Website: ulta-beauty
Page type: delivery-shipping
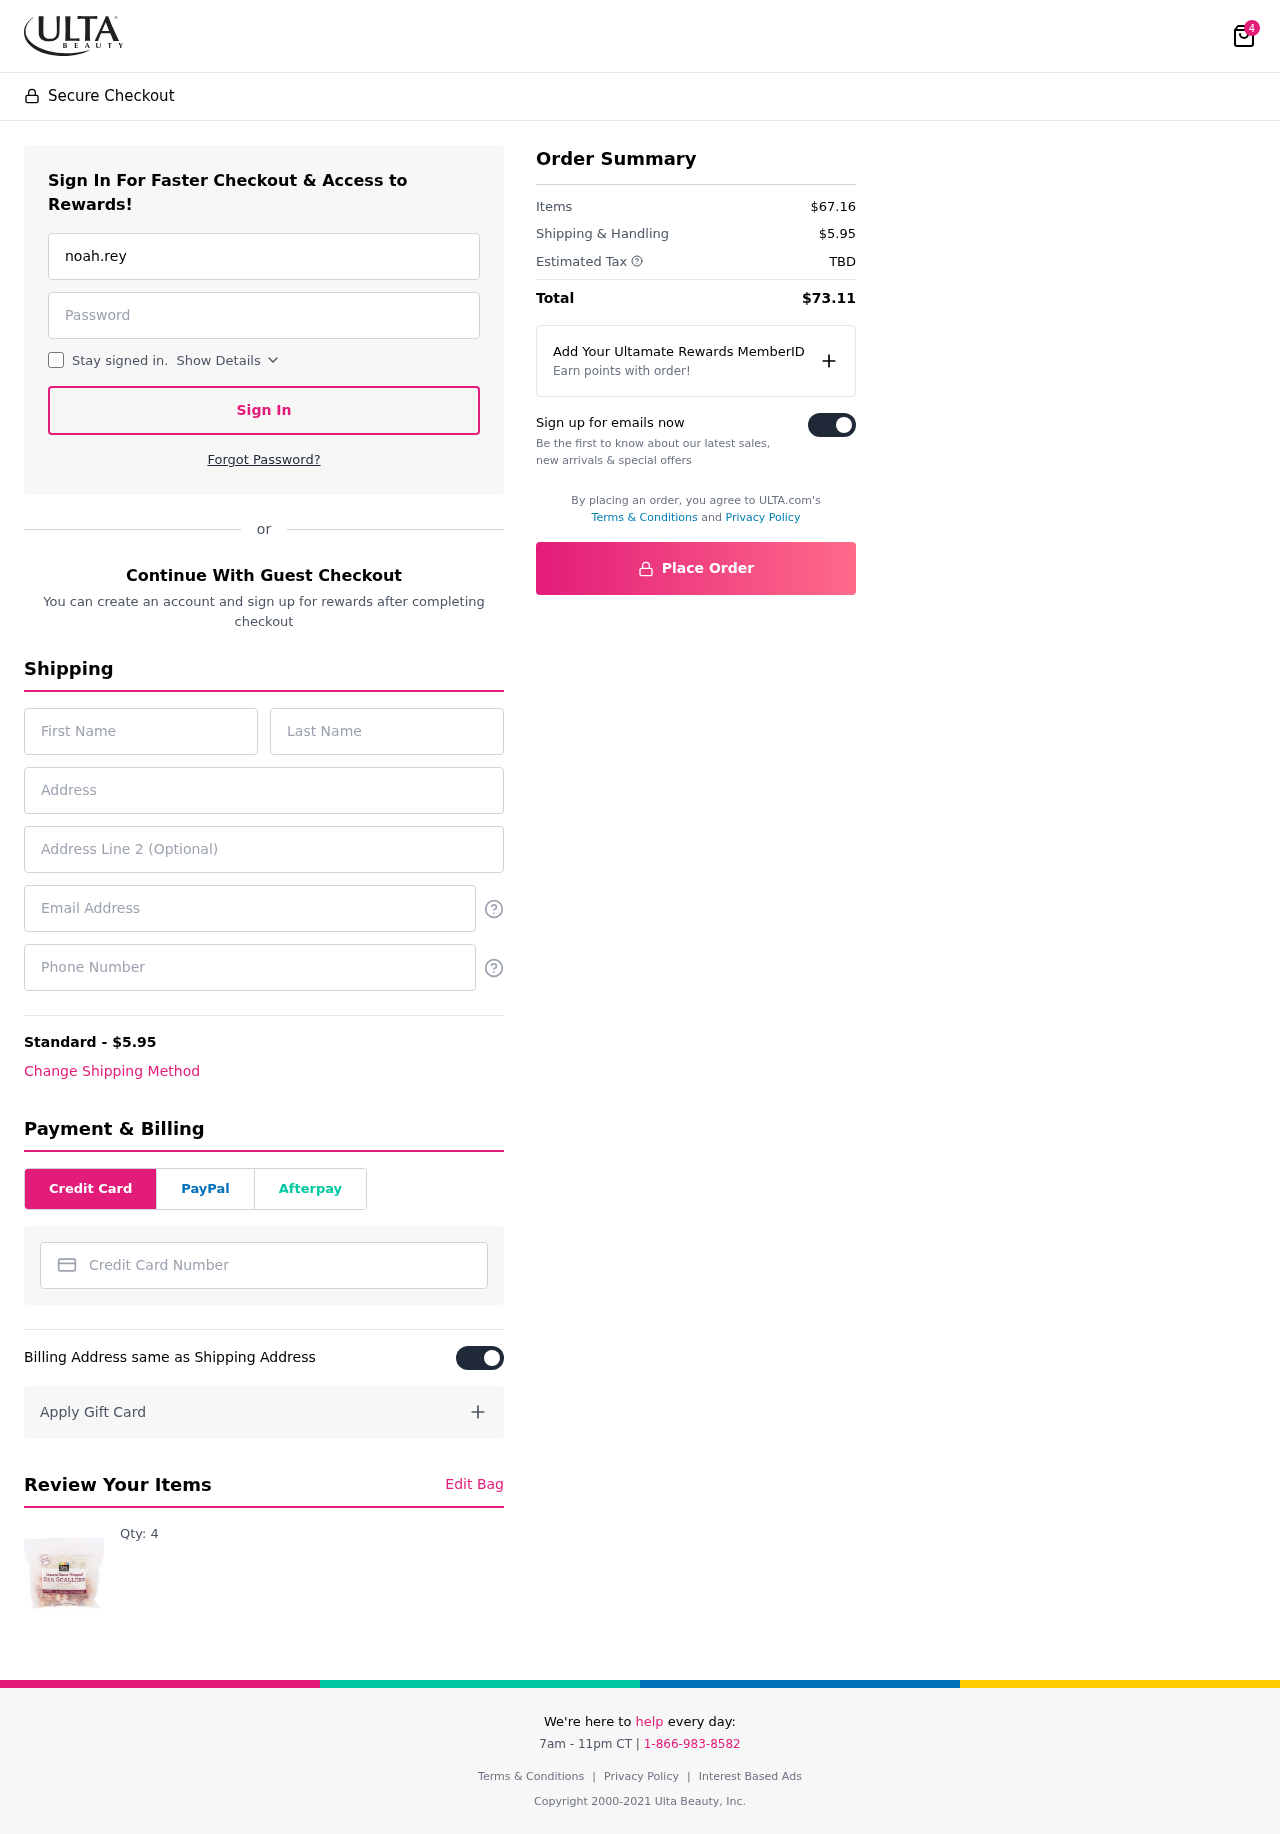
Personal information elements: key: PII_CARD_NUMBER
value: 4149 8110 9128 2222
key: PII_EMAIL
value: noah.reynolds@gmail.com
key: PII_EMAIL2
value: noah.reynolds@gmail.com
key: PII_FIRSTNAME
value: Noah
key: PII_LASTNAME
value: Reynolds
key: PII_PHONE
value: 6712751895
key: PII_STREET
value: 297 Hicks Isle Suite 982
Product elements: key: PRODUCT1_QUANTITY
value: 4
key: PRODUCT1
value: Qty: 4
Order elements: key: ORDER_NUM_ITEMS
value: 4
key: ORDER_SHIPPING_COST
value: $5.95
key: ORDER_SUBTOTAL
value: $67.16
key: ORDER_TAX
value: TBD
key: ORDER_TOTAL
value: $73.11